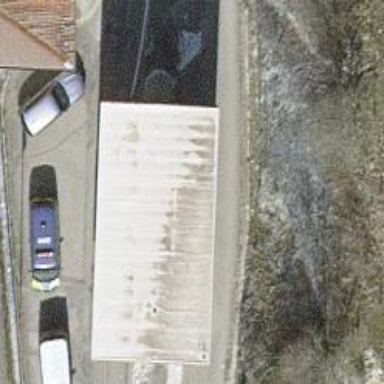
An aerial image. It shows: Border control barrier.